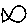
Label: fish